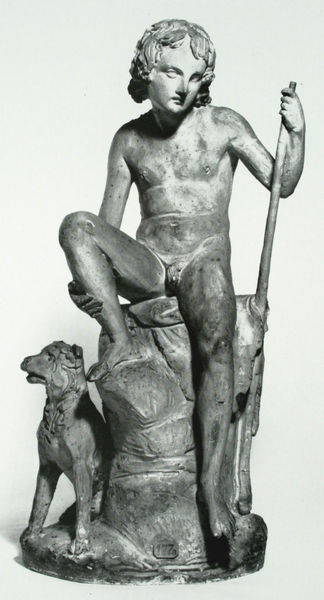
Titel: Hirtenknabe
Künstler: Bertel Thorvaldsen
Standort: Kopenhagen
Institution: Thorvaldsen Museum
Schlagwörter: akt, felsen, fuß, hand, kopf, körper, mann, nackt, schatten, weiß, wolf, sitzen, brust, finger, grau, haar, holz, marmor, mund, nase, blick, hund, jung, arm, arme, augen, gesicht, halten, sockel, stehen, stein, hände, portrait, baumstamm, auge, figur, haare, sitzend, kind, locke, locken, schultern, stock, skulptur, statue, ton, beine, fell, mähne, welpe, bein, holzschnitt, seitlich, wangen, stab, backen, fels, inschrift, zahlen, ziffern, metall, bauch, bronze, plastik, junge, verträumt, brustwarze, brustwarzen, geschlecht, knie, zehen, oberkörper, foto, penis, knabe, text, jüngling, schnauze, sandstein, jagdhund, angewinkelt, reise, griechisch, hirtenstab, wanderstab, gips, david, hirte, haltend, nummer, baumstumpf, hirtenjunge, wanderung, römisch, ziegenhirte, hirtenhund, hundehirte, abguss, naturstein, skulpur, hirt, jund, holzklotz, hochgezogen, platik, hundekopf, angelaufen, schafhirte, geschlechtsteil, epheb, hirtenknabe, abwinkeln, lupa, knei, kirtenstab, plastik bronzr